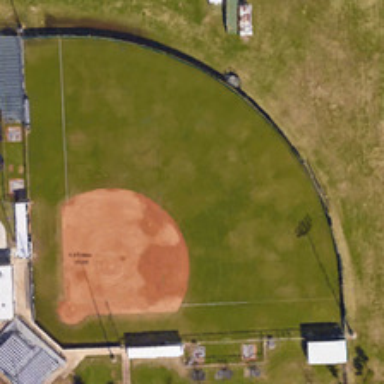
This is a grassland, several buildings and path .